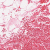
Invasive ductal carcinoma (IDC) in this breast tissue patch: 0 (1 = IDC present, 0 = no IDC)